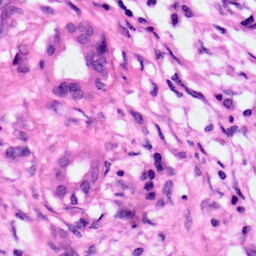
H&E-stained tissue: Pancreatic